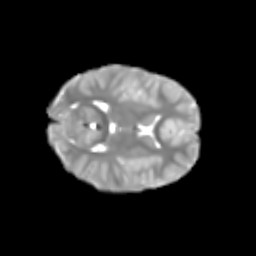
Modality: T2w
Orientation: axial
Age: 6
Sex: female
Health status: healthy